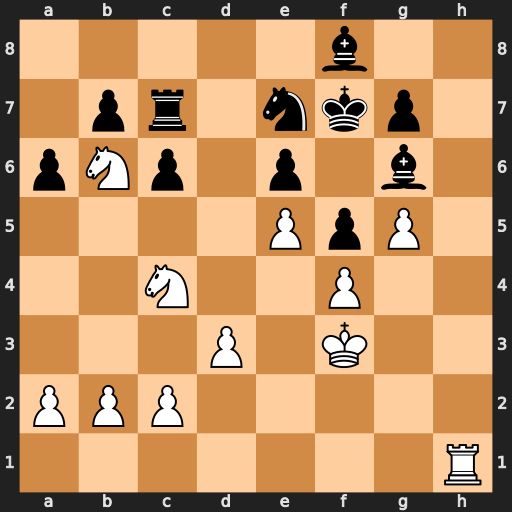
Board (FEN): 5b2/1pr1nkp1/pNp1p1b1/4PpP1/2N2P2/3P1K2/PPP5/7R
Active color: w
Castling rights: -
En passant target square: -
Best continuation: Rh8 Nc8 Nxc8 Rxc8 Nd6+ Bxd6 Rxc8